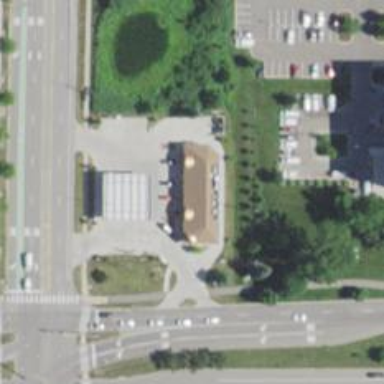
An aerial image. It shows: Convenience shop.